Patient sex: M
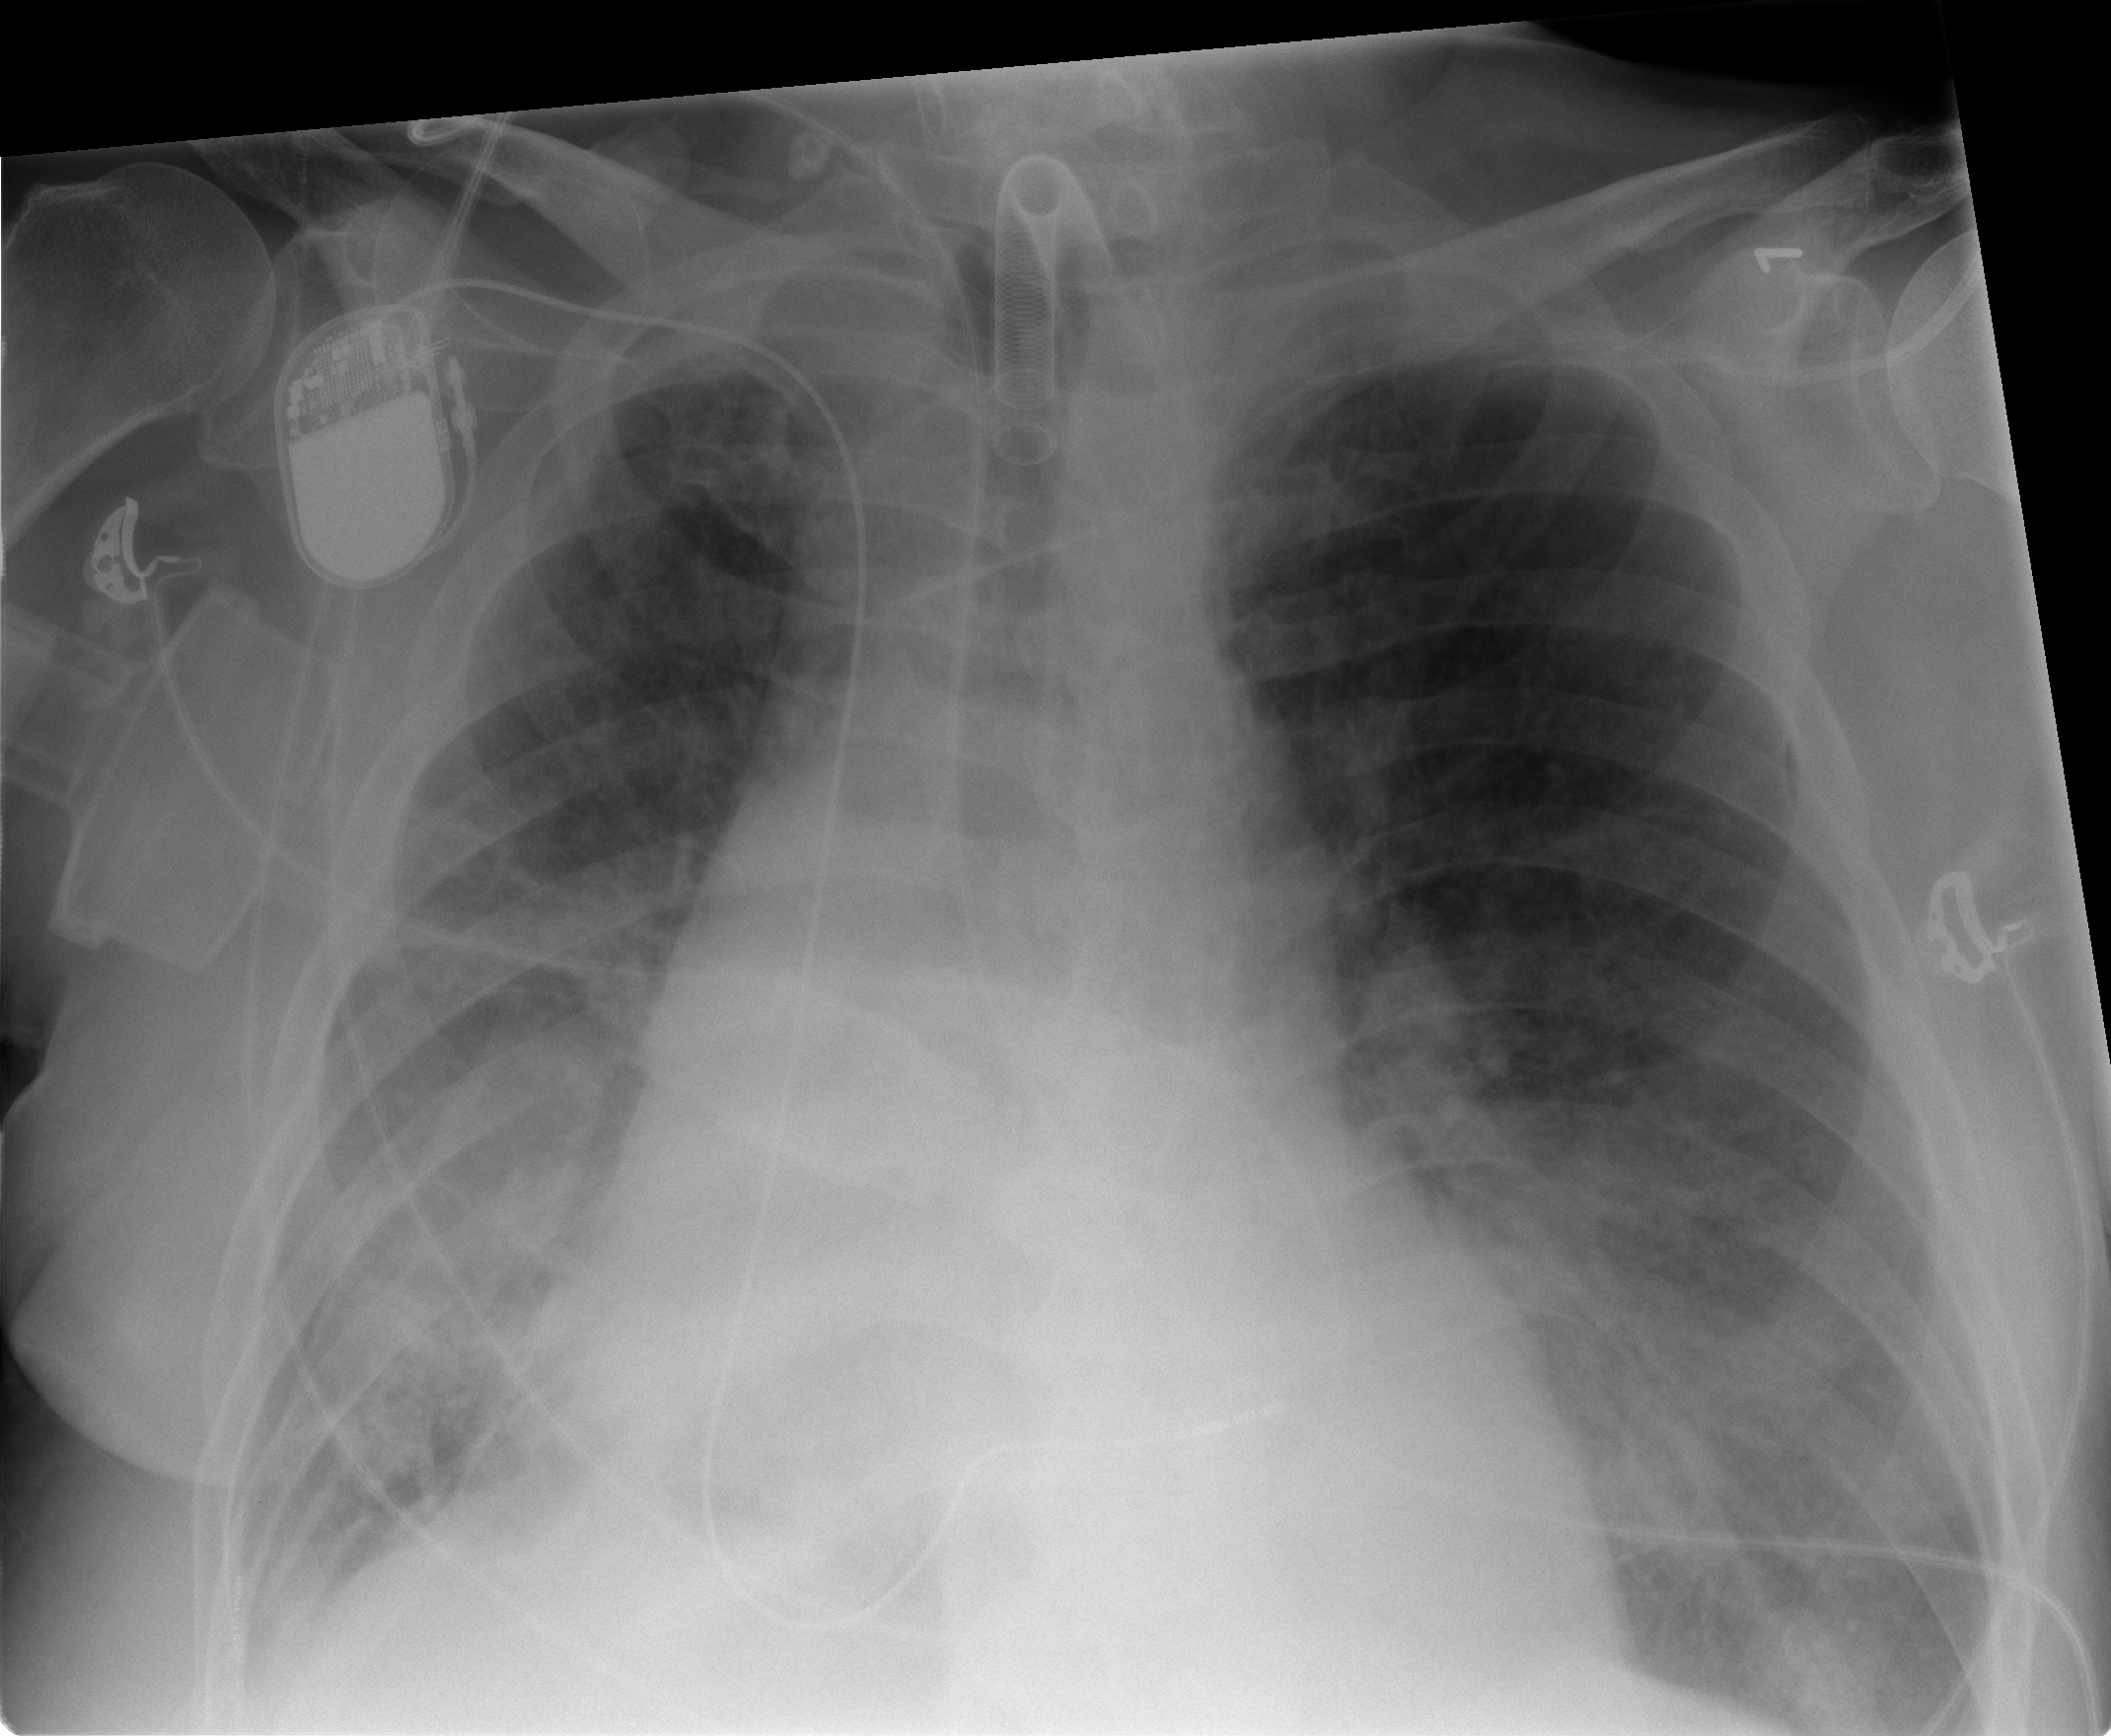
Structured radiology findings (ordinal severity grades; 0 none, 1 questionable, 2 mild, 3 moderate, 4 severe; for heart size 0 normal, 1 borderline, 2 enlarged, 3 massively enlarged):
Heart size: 2
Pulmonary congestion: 2
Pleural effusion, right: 2
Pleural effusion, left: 2
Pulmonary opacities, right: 4
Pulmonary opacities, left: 3
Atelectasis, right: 2
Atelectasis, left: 2